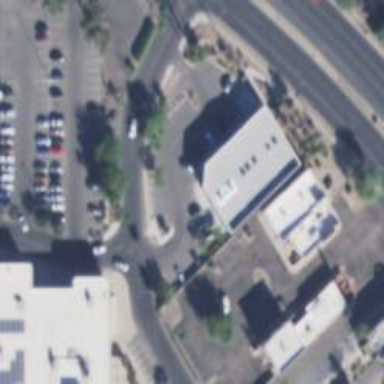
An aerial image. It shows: Parking area.